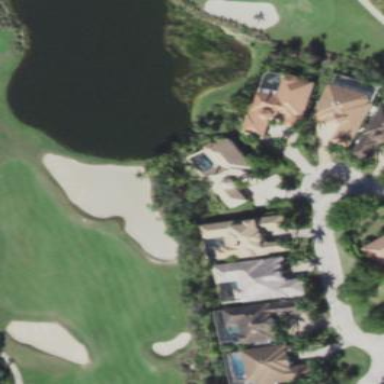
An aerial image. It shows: Golf bunker filled with sandy terrain.